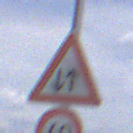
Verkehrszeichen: Gegenverkehr
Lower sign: Geschwindigkeit40
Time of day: Midday
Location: Outdoor (Nature)
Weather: PartlyCloudy
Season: NotSpecified
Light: Natural